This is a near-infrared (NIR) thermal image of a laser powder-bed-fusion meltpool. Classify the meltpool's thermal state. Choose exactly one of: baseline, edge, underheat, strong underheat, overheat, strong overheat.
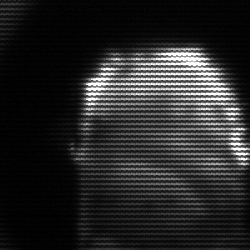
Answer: baseline